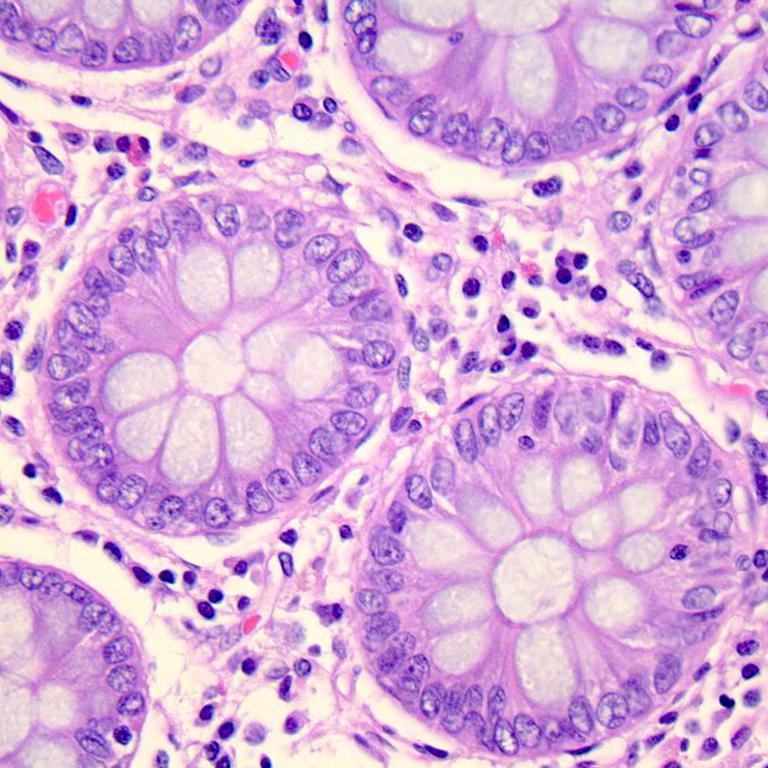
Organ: colon
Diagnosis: benign